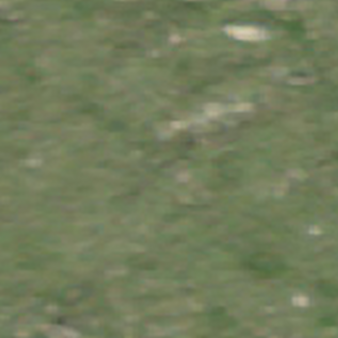
Label: other